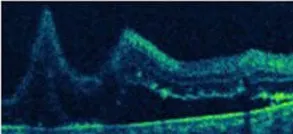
Ocular fundus images from a patient with Terson syndrome with no cerebral hemorrhage. Left eyes.
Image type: ophthalmic_imaging (oct)